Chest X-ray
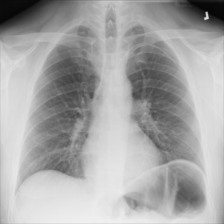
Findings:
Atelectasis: negative
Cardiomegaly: negative
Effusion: negative
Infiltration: negative
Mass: negative
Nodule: negative
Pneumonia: negative
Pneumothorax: negative
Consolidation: negative
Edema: negative
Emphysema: negative
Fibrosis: negative
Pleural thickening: negative
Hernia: negative